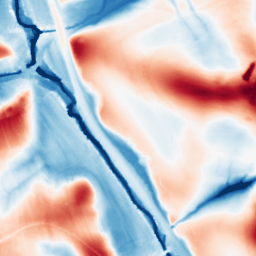
Category: edge_preserving
Decomposition family: guided
Decomposition parameters: radius: 32
eps: 0.001
Upsampling method: bilinear
Upsampling parameters: scale: 2
Upsampling scale: 2